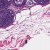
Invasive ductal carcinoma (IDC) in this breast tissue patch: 0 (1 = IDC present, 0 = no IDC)